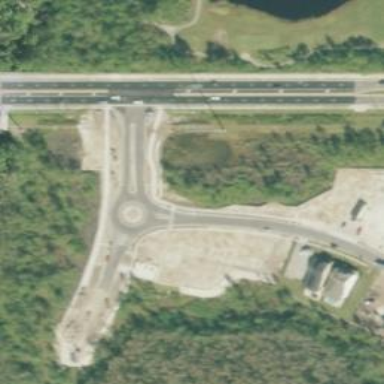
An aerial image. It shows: Turning loop on the road.